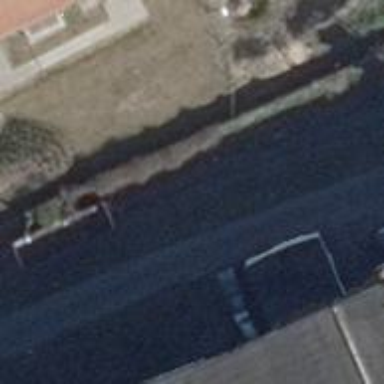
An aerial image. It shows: Railway switch.